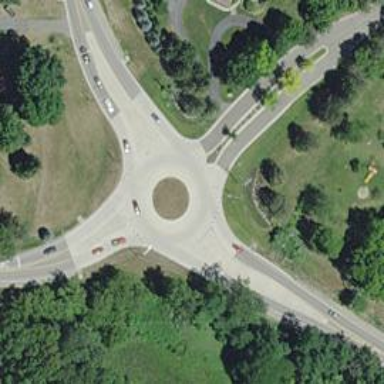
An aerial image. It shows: Tertiary road leading to roundabout.